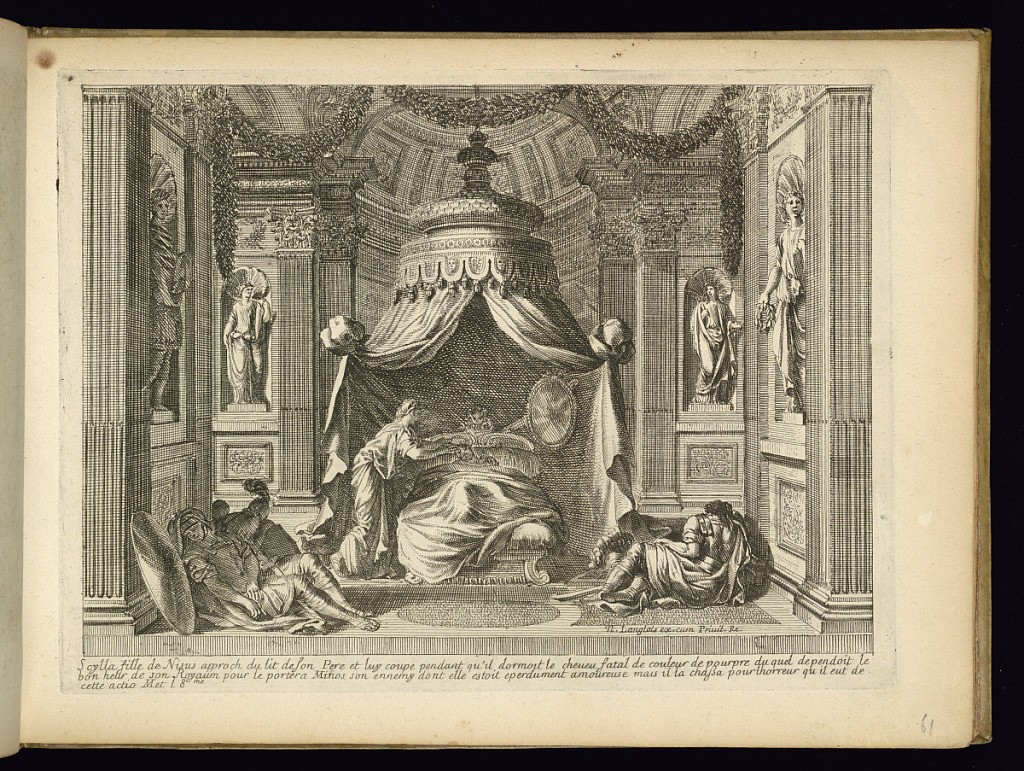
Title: Alcove with Scylla Cutting Her Father Nisus' Hair
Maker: Jean Le Pautre, French, 1618–1682
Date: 1658–1703
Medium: Etching on laid paper
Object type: Print
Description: An alcove with a bed in the center. A figure lying in the bed, another standing next to the bed, with a group of soldiers sleeping on the floor (Scylla cutting her sleeping father, Nissus' hair). The canopy of the bed is in the shape of a tent with draped textiles. The walls of the alcove are grandly decorated with fluted pilasters, statues in niches, festoons of leaves, and ornately carved paneling and moldings. A description of the scene is lettered below.